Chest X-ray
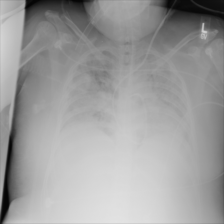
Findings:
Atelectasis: negative
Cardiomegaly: negative
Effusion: negative
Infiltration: positive
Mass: negative
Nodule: negative
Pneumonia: negative
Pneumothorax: negative
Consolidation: negative
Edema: negative
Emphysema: negative
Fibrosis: negative
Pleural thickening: negative
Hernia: negative